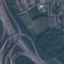
Land use / land cover: Highway